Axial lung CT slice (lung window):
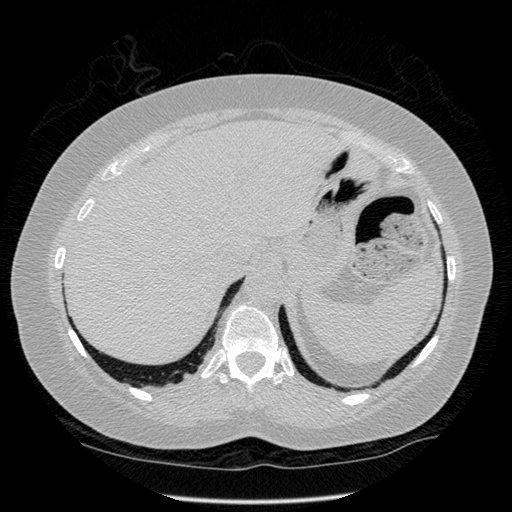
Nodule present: no